Question: I'm trying to create a 'VisualBrush' with a hatched pattern that would fade at the top and bottom margins. While I had no problem with hatch itself:
'''
<VisualBrush x:Key="b1" TileMode="Tile" Viewport="0,0,15,15" ViewportUnits="Absolute" Viewbox="0,0,15,15" ViewboxUnits="Absolute">
<VisualBrush.Visual>
<Canvas>
<Path Data="M 0 15 L 15 0" Stroke="Gray"></Path>
<Path Data="M 0 0 L 15 15" Stroke="Gray"></Path>
</Canvas>
</VisualBrush.Visual>
</VisualBrush>
'''
I don't really see a way to make it fade. Any idea how to do this?
Trying to get a background as per image below.

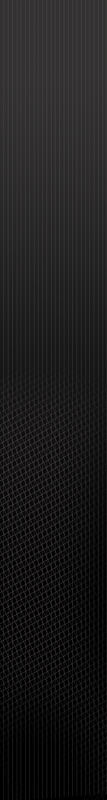
Answer: As I understood from your example image, you need to specify a general 'Background'. For this I setting Grid instead Canvas and set for him 'Background' color.
For panel which will display the content need to set <URL> like this:
'''
<Window.Resources>
<VisualBrush x:Key="b1" TileMode="Tile" Viewport="0,0,15,15" ViewportUnits="Absolute" Viewbox="0,0,15,15" ViewboxUnits="Absolute">
<VisualBrush.Visual>
<Grid Background="Black">
<Path Data="M 0 15 L 15 0" Stroke="Gray" />
<Path Data="M 0 0 L 15 15" Stroke="Gray" />
</Grid>
</VisualBrush.Visual>
</VisualBrush>
</Window.Resources>
<Grid Background="{StaticResource b1}">
<Grid.OpacityMask>
<LinearGradientBrush StartPoint="0,0" EndPoint="1,0">
<GradientStop Offset="0" Color="Black" />
<GradientStop Offset="1" Color="Transparent" />
</LinearGradientBrush>
</Grid.OpacityMask>
<Label Content="TEST" Foreground="White" HorizontalAlignment="Center" VerticalAlignment="Center" />
</Grid>
'''
'Result'